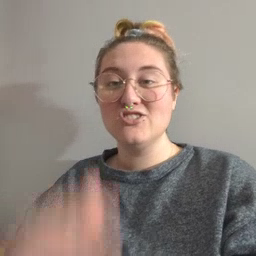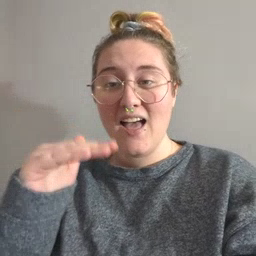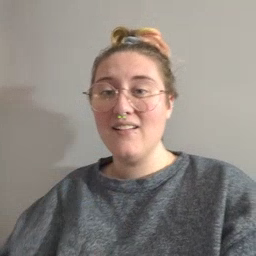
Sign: child